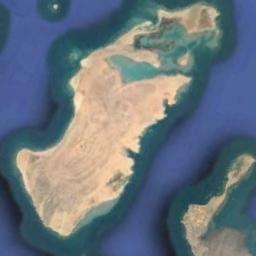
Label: island